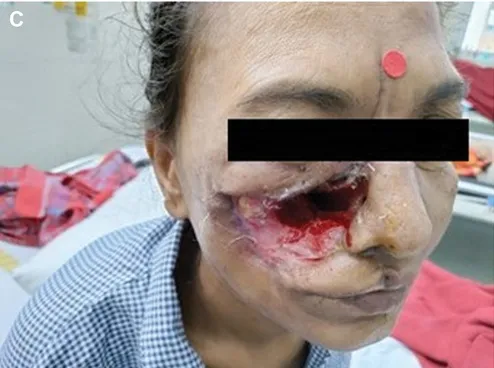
(C) Midface defect after debridement.
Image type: medical_photograph (skin_photograph)